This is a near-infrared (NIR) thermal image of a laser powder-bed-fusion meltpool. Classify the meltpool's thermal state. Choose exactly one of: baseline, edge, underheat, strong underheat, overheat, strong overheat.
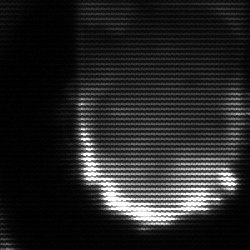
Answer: baseline